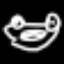
Label: frog